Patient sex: M
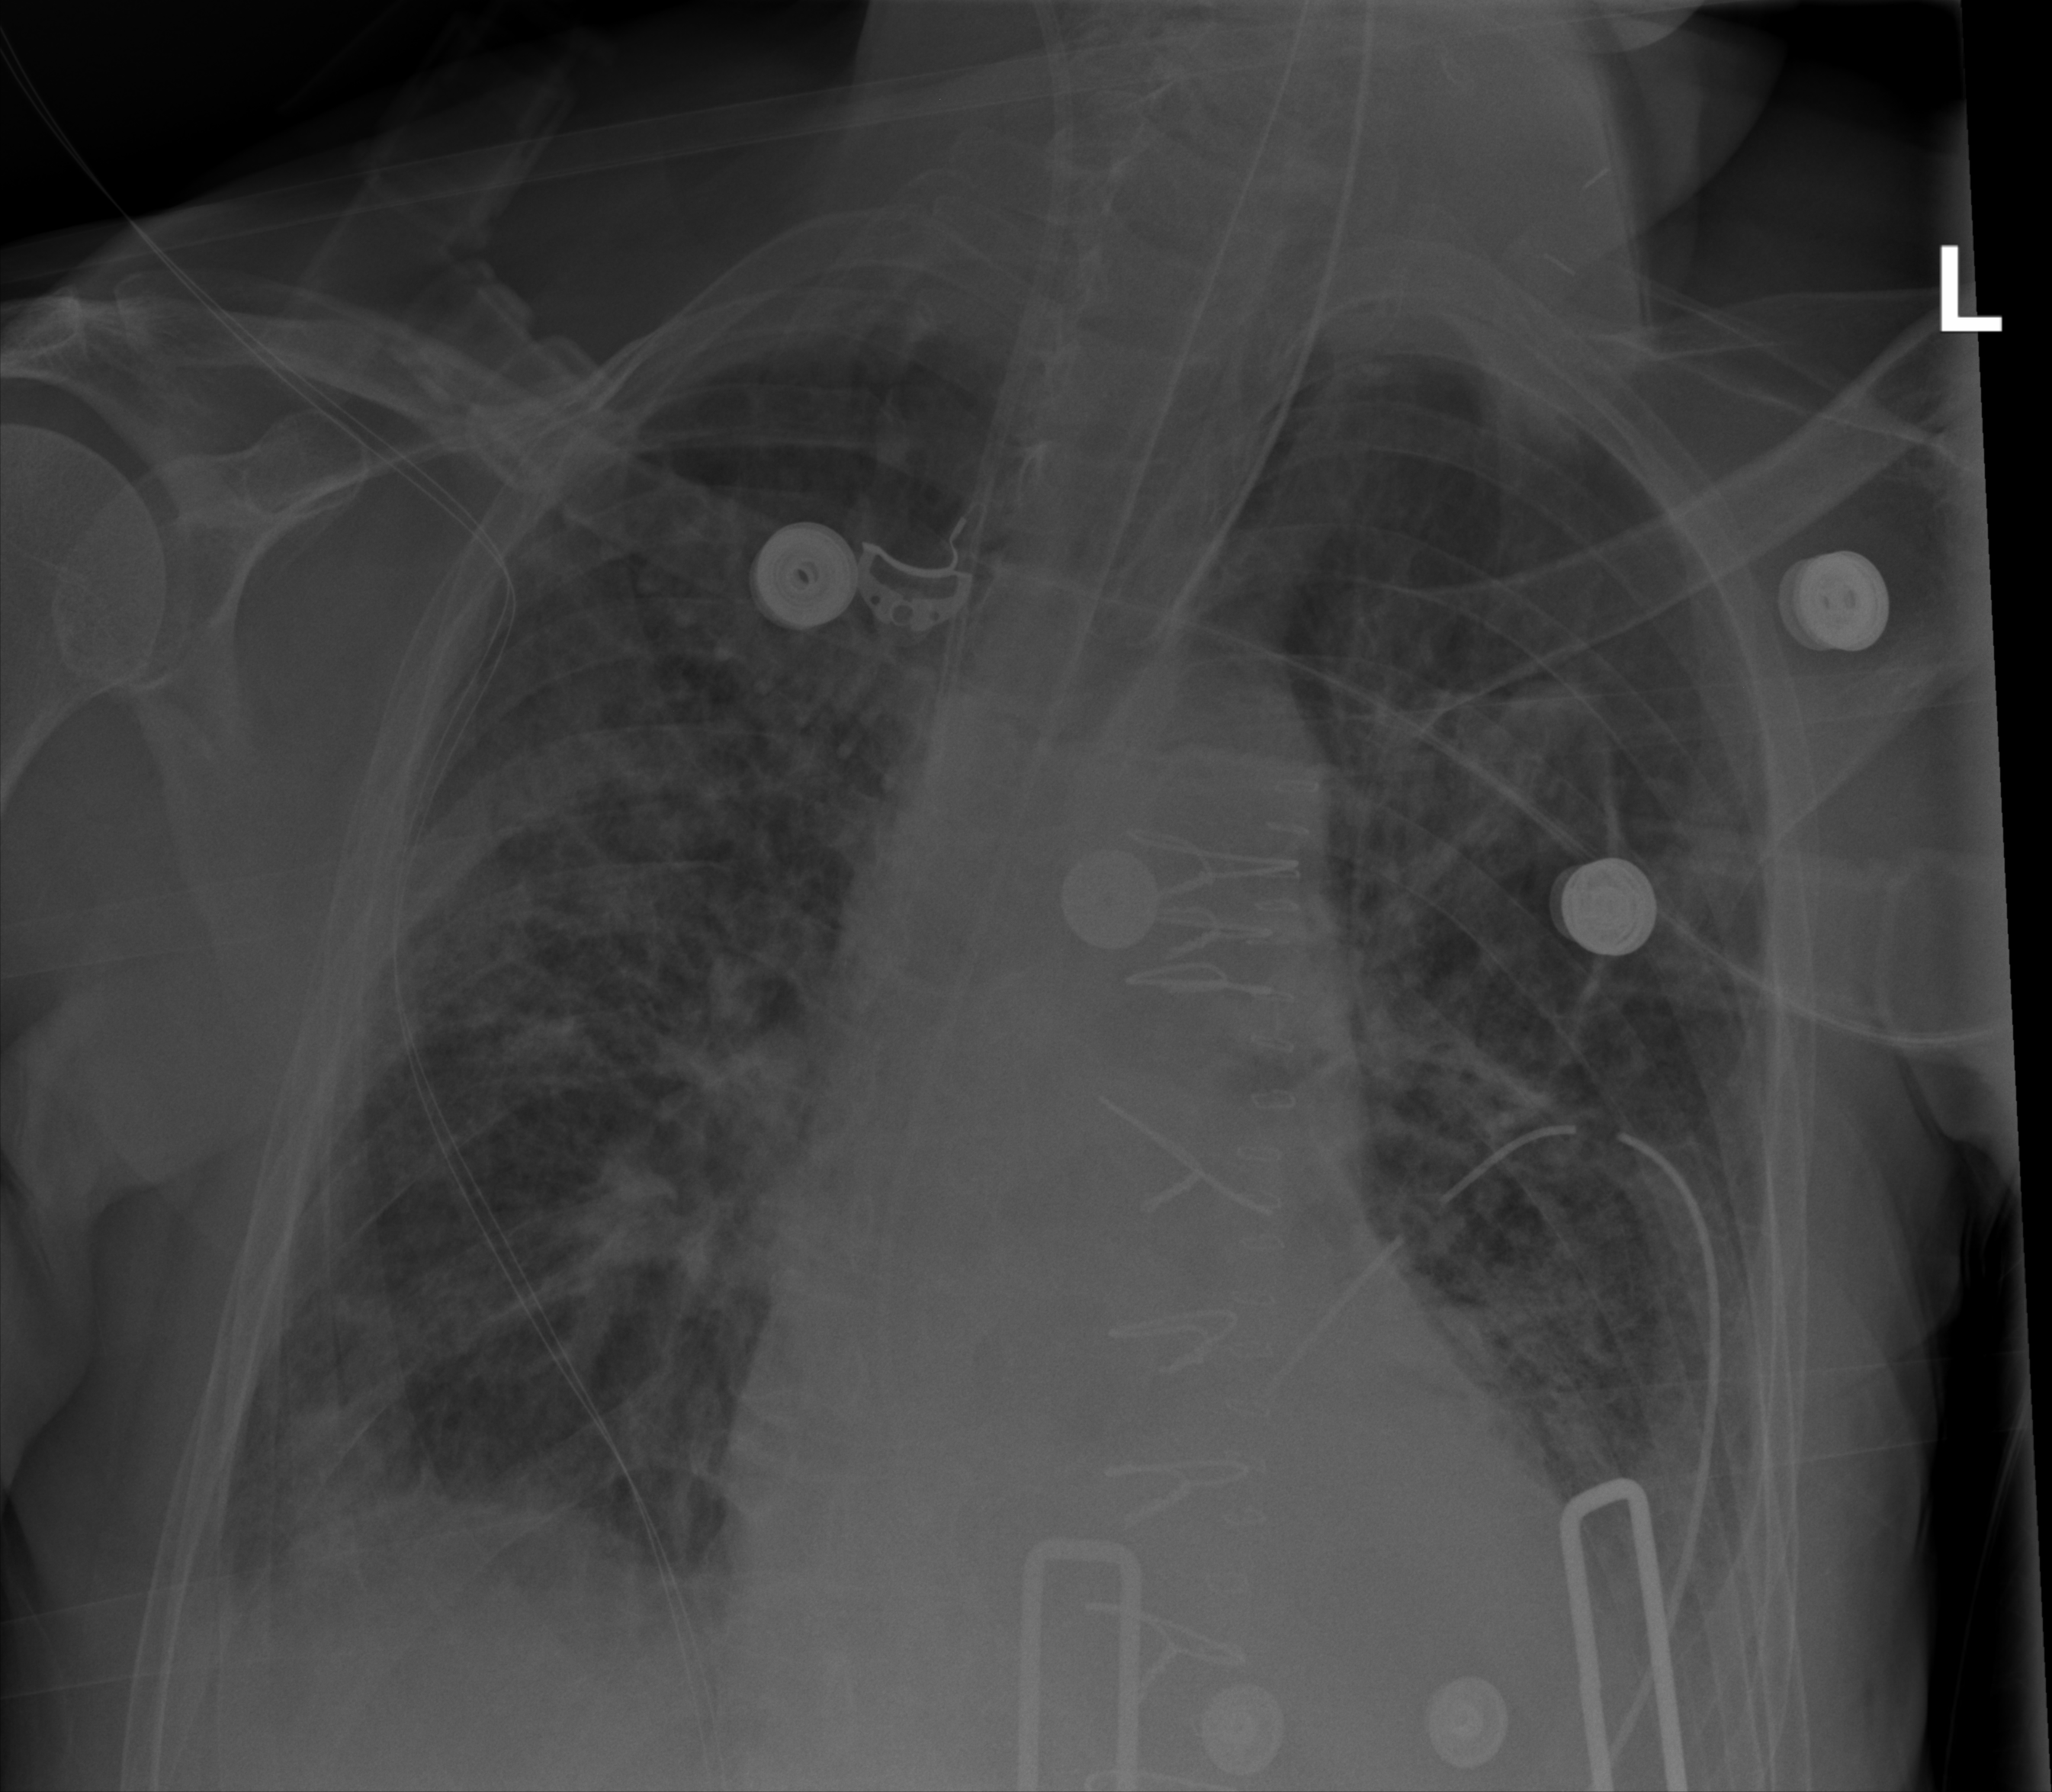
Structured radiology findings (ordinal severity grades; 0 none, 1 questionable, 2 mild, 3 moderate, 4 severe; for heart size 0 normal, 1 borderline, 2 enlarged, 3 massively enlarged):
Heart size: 2
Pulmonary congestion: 2
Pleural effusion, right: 2
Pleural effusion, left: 0
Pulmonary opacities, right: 2
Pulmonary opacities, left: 2
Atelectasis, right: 2
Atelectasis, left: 2